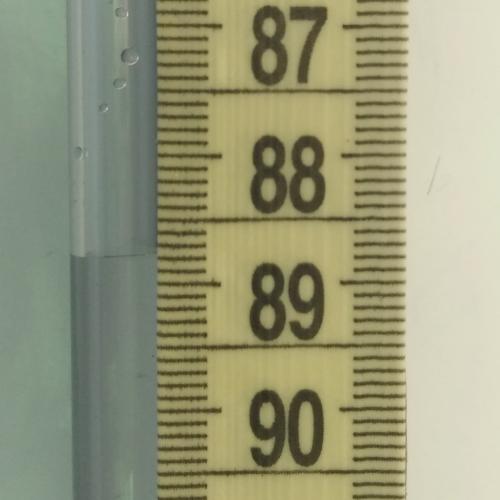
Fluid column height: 88.8 cm